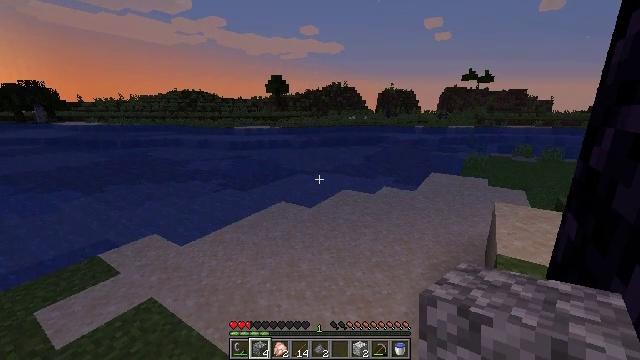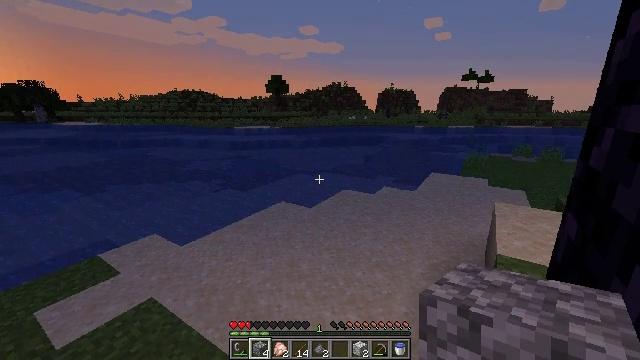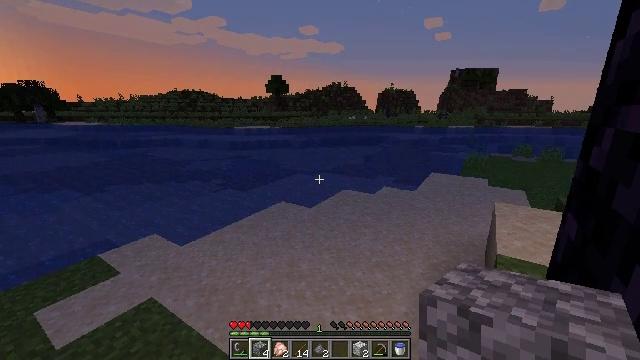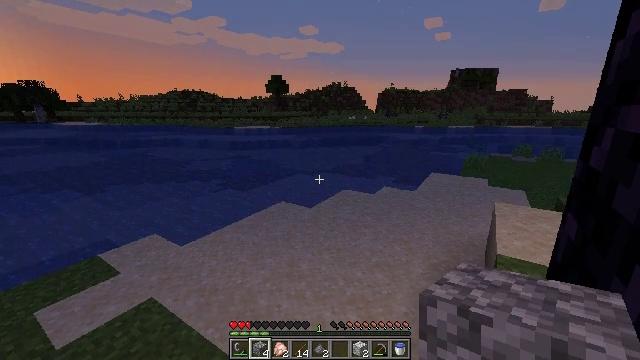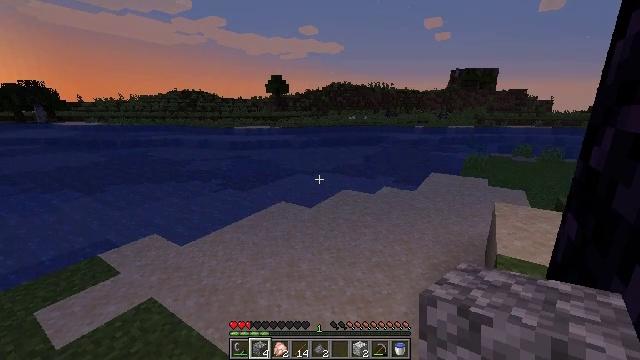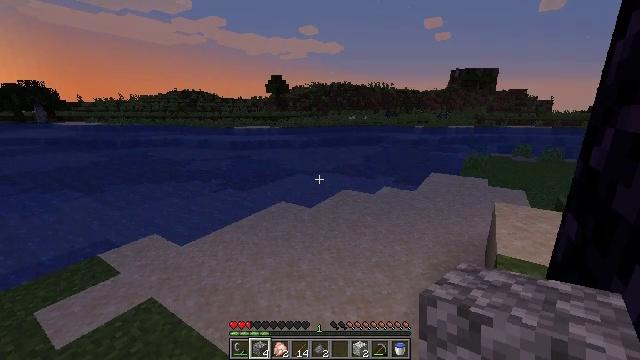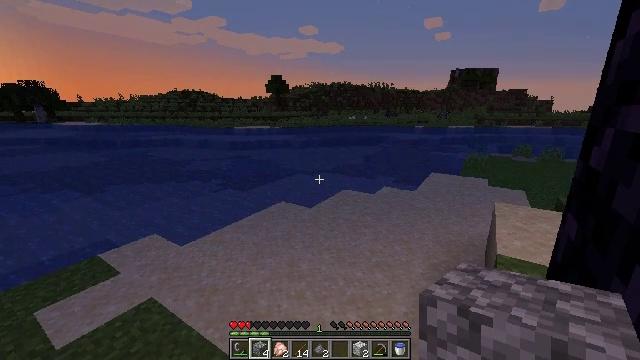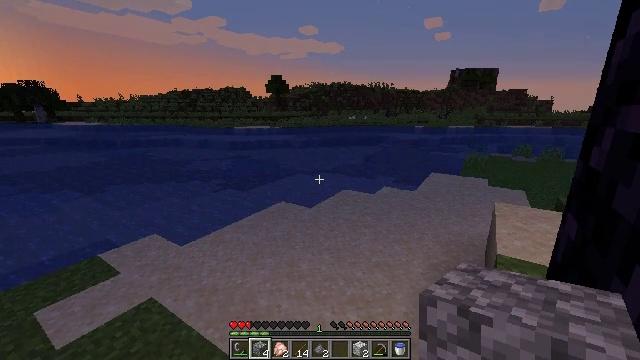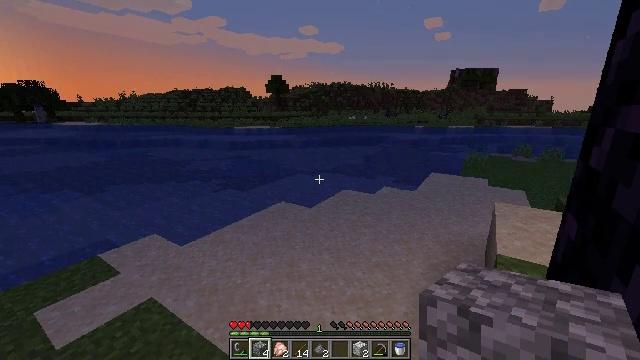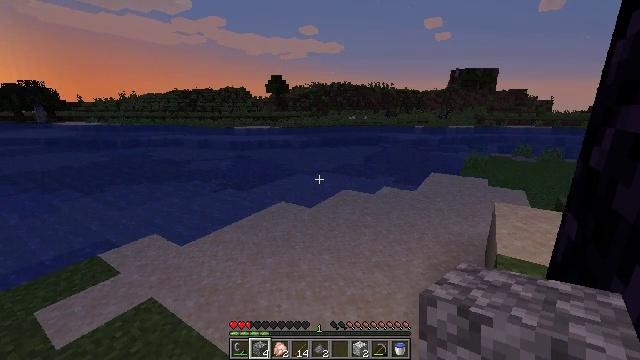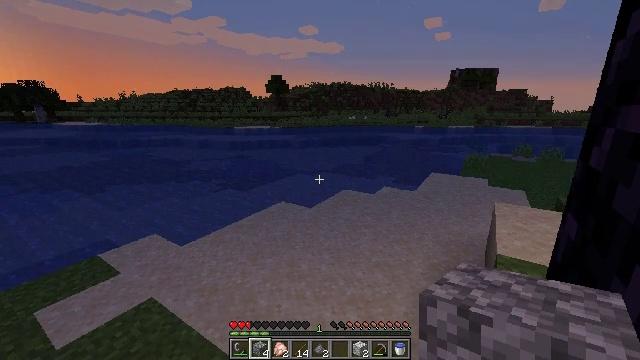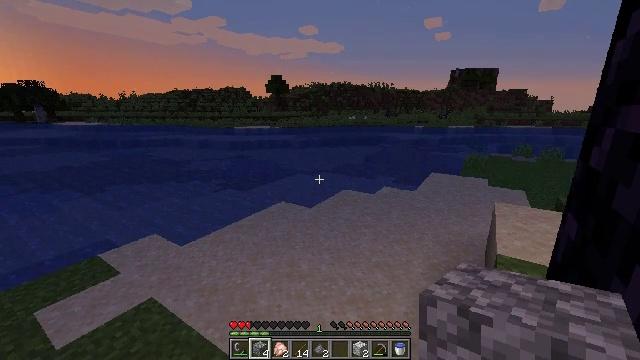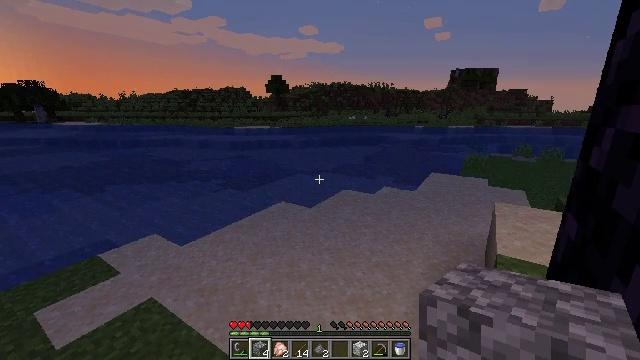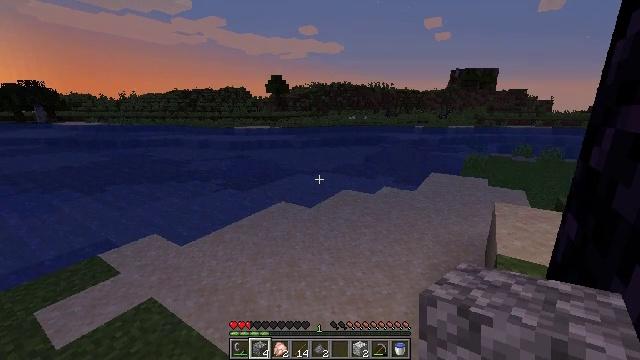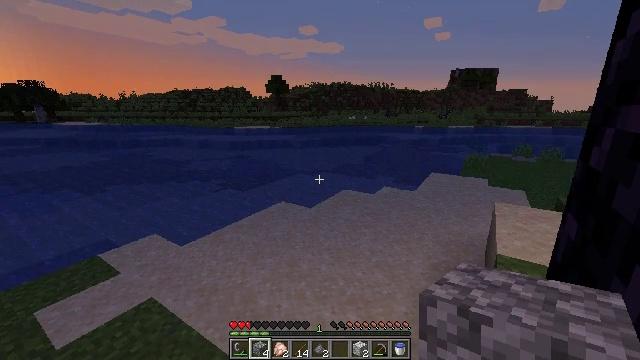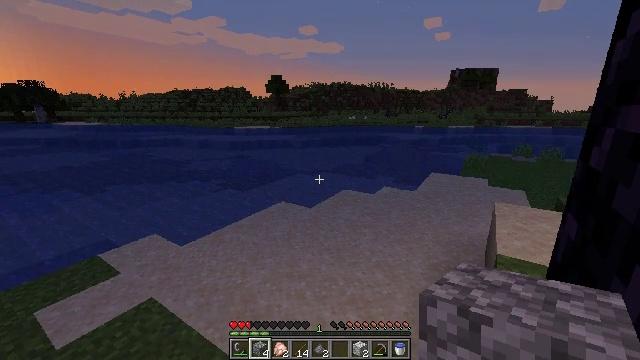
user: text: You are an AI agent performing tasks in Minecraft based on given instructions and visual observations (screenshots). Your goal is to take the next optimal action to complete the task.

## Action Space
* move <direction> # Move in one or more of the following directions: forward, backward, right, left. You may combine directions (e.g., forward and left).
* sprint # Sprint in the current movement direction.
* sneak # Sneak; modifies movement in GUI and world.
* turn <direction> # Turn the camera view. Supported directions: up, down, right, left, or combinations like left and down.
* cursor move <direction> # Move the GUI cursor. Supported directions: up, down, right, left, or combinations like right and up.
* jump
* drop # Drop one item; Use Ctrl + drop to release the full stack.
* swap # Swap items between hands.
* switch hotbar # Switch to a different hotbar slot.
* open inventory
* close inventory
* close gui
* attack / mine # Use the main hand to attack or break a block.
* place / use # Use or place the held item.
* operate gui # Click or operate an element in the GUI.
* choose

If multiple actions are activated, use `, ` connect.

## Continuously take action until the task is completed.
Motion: motion action
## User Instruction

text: Mine the basalt in the Nether.
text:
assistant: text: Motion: no_op
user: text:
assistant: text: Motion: no_op
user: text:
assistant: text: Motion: no_op
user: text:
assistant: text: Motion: no_op
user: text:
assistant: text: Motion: no_op
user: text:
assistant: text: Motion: no_op
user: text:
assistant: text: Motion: no_op
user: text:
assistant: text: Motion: no_op
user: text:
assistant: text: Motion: no_op
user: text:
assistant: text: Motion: no_op
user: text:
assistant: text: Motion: no_op
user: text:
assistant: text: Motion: no_op
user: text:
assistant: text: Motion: no_op
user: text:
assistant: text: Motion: no_op
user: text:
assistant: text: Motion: no_op
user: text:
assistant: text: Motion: no_op
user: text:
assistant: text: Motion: no_op
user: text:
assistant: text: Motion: no_op
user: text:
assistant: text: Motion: no_op
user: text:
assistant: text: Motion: no_op
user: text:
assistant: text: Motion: turn left
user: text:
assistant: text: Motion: turn left
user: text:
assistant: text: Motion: turn left
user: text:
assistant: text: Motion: turn left
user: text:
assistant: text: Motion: turn left and up
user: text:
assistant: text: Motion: turn left and up
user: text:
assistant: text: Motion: turn left
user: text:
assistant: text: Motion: turn left
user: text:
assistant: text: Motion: no_op
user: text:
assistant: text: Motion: no_op